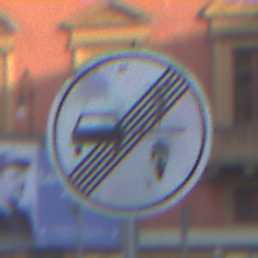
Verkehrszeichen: EndeVerbotUeberholenEinspurigeFahrzeuge
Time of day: SunriseSunset
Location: Outdoor (Urban)
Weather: PartlyCloudy
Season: NotSpecified
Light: Natural